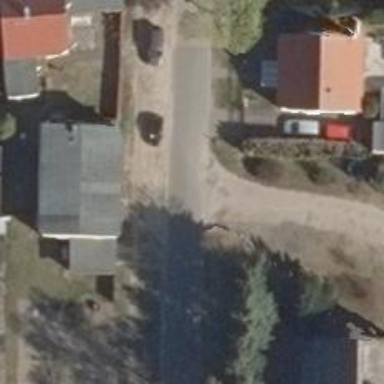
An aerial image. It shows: Smooth asphalt road in residential area.